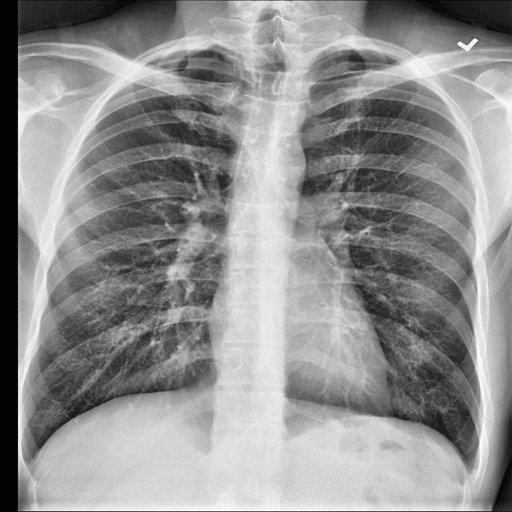
Finding: NORMAL